Question: I have a pivot query on a table with millions of rows. Running the query normally, it runs in 2 seconds and returns 2983 rows. If I add TOP 1000 to the query it takes 10 seconds to run.
What could be causing this?
'''
SELECT *
FROM (SELECT l.PatientID,
l.LabID,
l.Result
FROM dbo.Labs l
JOIN (SELECT MAX(LabDate) maxDate,
PatientID,
LabID
FROM dbo.Labs
GROUP BY PatientID, LabID) s ON l.PatientID = s.PatientID
AND l.LabID = s.LabID
AND l.LabDate = s.maxDate) A
PIVOT(MIN(A.Result) FOR A.LabID IN ([1],[2],[3],[4],[5],[7],[8],[9],[10],[11],[12],[13],[14],[15],[16],[17])) p
'''
Execution plans:

This alternate formulation has the same problem:
'''
select
*
FROM (
SELECT
l.PatientID,
l.LabID,
l.Result
FROM dbo.Labs l
where l.LabDate = (
select
MAX(LabDate)
from Labs l2
where l2.PatientID = l.PatientID
and l2.LabID = l.LabID
)
) A
PIVOT(MIN(A.Result) FOR A.LabID IN ([1],[2],[3],[4],[5],[7],[8],[9],[10],[11],[12],[13],[14],[15],[16],[17])) p
'''
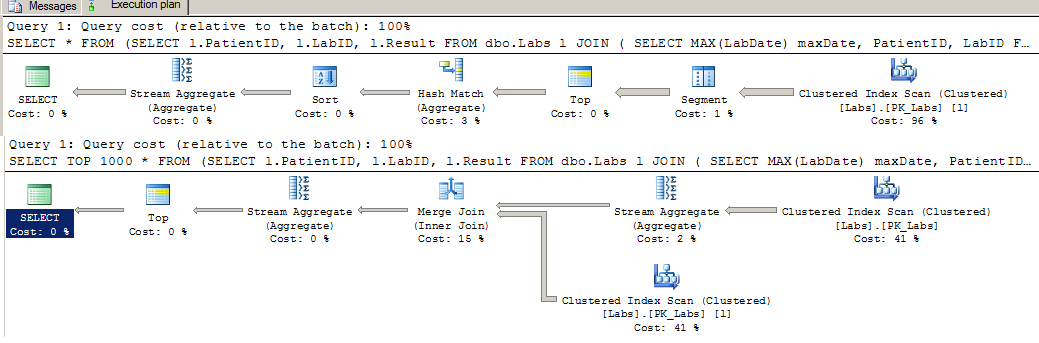
Answer: '''
SELECT TOP 1000
*
FROM (
SELECT patientId, labId, result,
DENSE_RANK() OVER (PARTITION BY patientId, labId ORDER BY labDate DESC) dr
FROM labs
) q
PIVOT (
MIN(result)
FOR
labId IN ([1],[2],[3],[4],[5],[7],[8],[9],[10],[11],[12],[13],[14],[15],[16],[17])
) p
WHERE dr = 1
ORDER BY
patientId
'''
You may also try creating an indexed view like this:
'''
CREATE VIEW
v_labs_patient_lab
WITH SCHEMABINDING
AS
SELECT patientId, labId, COUNT_BIG(*) AS cnt
FROM dbo.labs
GROUP BY
patientId, labId
CREATE UNIQUE CLUSTERED INDEX
ux_labs_patient_lab
ON v_labs_patient_lab (patientId, labId)
'''
and use it in the query:
'''
SELECT TOP 1000
*
FROM (
SELECT lr.patientId, lr.labId, lr.result
FROM v_labs_patient_lab vl
CROSS APPLY
(
SELECT TOP 1 WITH TIES
result
FROM labs l
WHERE l.patientId = vl.patientId
AND l.labId = vl.labId
ORDER BY
l.labDate DESC
) lr
) q
PIVOT (
MIN(result)
FOR
labId IN ([1],[2],[3],[4],[5],[7],[8],[9],[10],[11],[12],[13],[14],[15],[16],[17])
) p
ORDER BY
patientId
'''